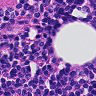
Metastatic tissue present: no